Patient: sex F, age 82
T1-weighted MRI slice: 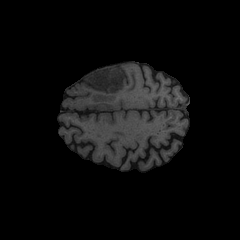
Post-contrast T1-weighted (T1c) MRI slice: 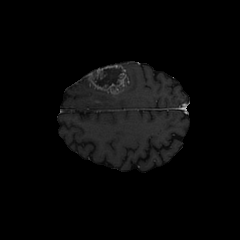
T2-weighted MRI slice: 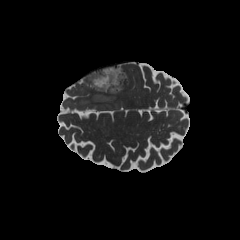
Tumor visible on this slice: yes
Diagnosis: Glioblastoma, IDH-wildtype
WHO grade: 4